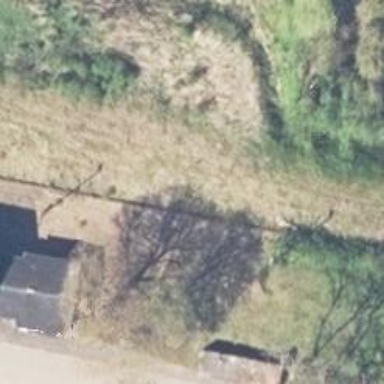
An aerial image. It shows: Abandoned railway siding.